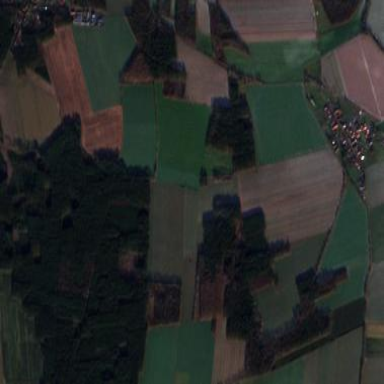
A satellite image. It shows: View of farmland.